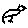
Label: bird